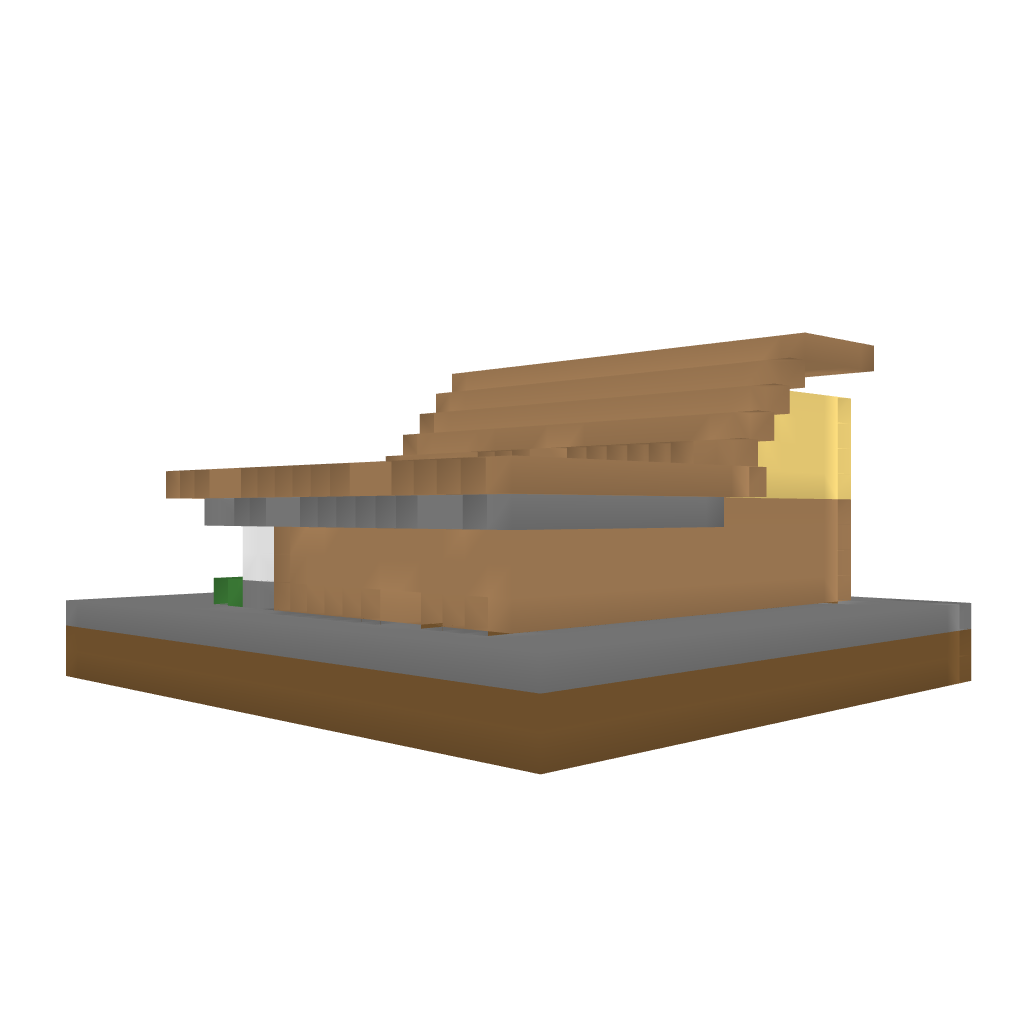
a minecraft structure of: Modern House 001 bad low quality